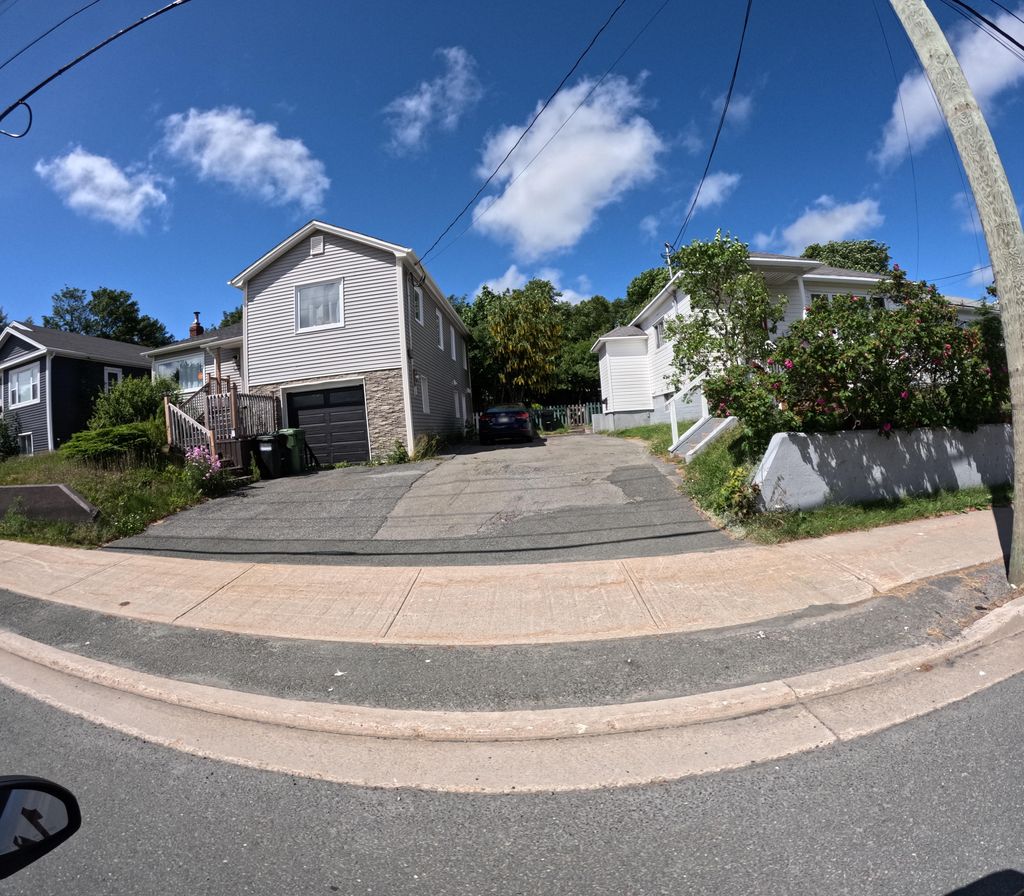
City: st_johns